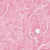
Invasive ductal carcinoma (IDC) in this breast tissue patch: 0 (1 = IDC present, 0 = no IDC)